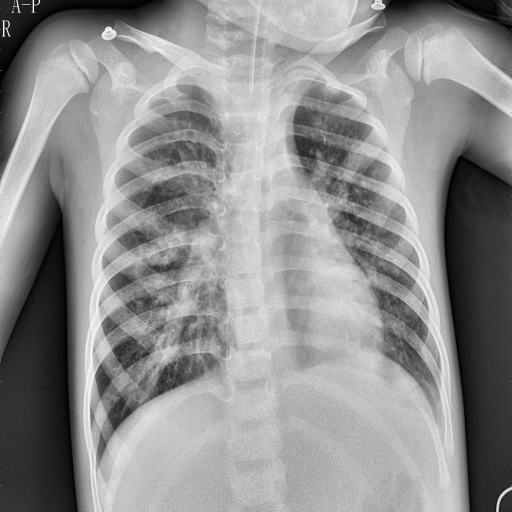
Finding: PNEUMONIA